Question: I'd like to animate a shape as it transitions from a circle to a rounded-corner triangle.
'CAShapeLayer''path''CGPath'
The beginning and end states would look something like this:
<URL>
Here's what I've tried so far: I'm using a 'CAShapeLayer', and animating a change in its 'path' property.
According to the <URL>:
> The path object may be animated using any of the concrete subclasses of 'CAPropertyAnimation'. Paths will interpolate as a linear blend of the "on-line" points; "off-line" points may be interpolated non-linearly (e.g. to preserve continuity of the curve's derivative).
In an attempt to get the circle and triangle to have the same number of control points, I made them both four-pointed shapes: the circle is a heavily-rounded rectangle, and the triangle is "hiding" a fourth control point on one side.
Here's my code:
'''
self.view.backgroundColor = .blueColor()
//CREATE A CASHAPELAYER
let shape = CAShapeLayer()
shape.frame = CGRect(x: 50, y: 50, width: 200, height: 200)
shape.fillColor = UIColor.redColor().CGColor
self.view.layer.addSublayer(shape)
let bounds = shape.bounds
//CREATE THE SQUIRCLE
let squareRadius: CGFloat = CGRectGetWidth(shape.bounds)/2
let topCorner = CGPointMake(bounds.midX, bounds.minY)
let rightCorner = CGPointMake(bounds.maxX, bounds.midY)
let bottomCorner = CGPointMake(bounds.midX, bounds.maxY)
let leftCorner = CGPointMake(bounds.minX, bounds.midY)
let squarePath = CGPathCreateMutable()
let squareStartingPoint = midPoint(leftCorner, point2: topCorner)
CGPathMoveToPoint(squarePath, nil, squareStartingPoint.x, squareStartingPoint.y)
addArcToPoint(squarePath, aroundPoint: topCorner, onWayToPoint: rightCorner, radius: squareRadius)
addArcToPoint(squarePath, aroundPoint: rightCorner, onWayToPoint: bottomCorner, radius: squareRadius)
addArcToPoint(squarePath, aroundPoint: bottomCorner, onWayToPoint: leftCorner, radius: squareRadius)
addArcToPoint(squarePath, aroundPoint: leftCorner, onWayToPoint: topCorner, radius: squareRadius)
CGPathCloseSubpath(squarePath)
let square = UIBezierPath(CGPath: squarePath)
//CREATE THE (FAKED) TRIANGLE
let triangleRadius: CGFloat = 25.0
let trianglePath = CGPathCreateMutable()
let triangleStartingPoint = midPoint(topCorner, point2: rightCorner)
let startingPoint = midPoint(topCorner, point2: leftCorner)
CGPathMoveToPoint(trianglePath, nil, startingPoint.x, startingPoint.y)
let cheatPoint = midPoint(topCorner, point2:bottomCorner)
addArcToPoint(trianglePath, aroundPoint: topCorner, onWayToPoint: cheatPoint, radius: triangleRadius)
addArcToPoint(trianglePath, aroundPoint: cheatPoint, onWayToPoint: bottomCorner, radius: triangleRadius)
addArcToPoint(trianglePath, aroundPoint: bottomCorner, onWayToPoint: leftCorner, radius: triangleRadius)
addArcToPoint(trianglePath, aroundPoint: leftCorner, onWayToPoint: topCorner, radius: triangleRadius)
CGPathCloseSubpath(trianglePath)
let triangle = UIBezierPath(CGPath: trianglePath)
shape.path = square.CGPath
'''
...and later on, in 'viewDidAppear':
'''
let animation = CABasicAnimation(keyPath: "path")
animation.fromValue = self.square.CGPath
animation.toValue = self.triangle.CGPath
animation.duration = 3
self.shape.path = self.triangle.CGPath
self.shape.addAnimation(animation, forKey: "animationKey")
'''
I have two quick little functions for making the code more legible:
'''
func addArcToPoint(path: CGMutablePath!, aroundPoint: CGPoint, onWayToPoint: CGPoint, radius: CGFloat) {
CGPathAddArcToPoint(path, nil, aroundPoint.x, aroundPoint.y, onWayToPoint.x, onWayToPoint.y, radius)
}
func midPoint(point1: CGPoint, point2: CGPoint) -> CGPoint {
return CGPointMake((point1.x + point2.x)/2, (point1.y + point2.y)/2)
}
'''
My current result looks like this:

I'm trying to build the circle out of a very-rounded square, in an attempt to get the same number of control points in the vector shape. In the above GIF, the corner radius has been reduced to make the transformation more visible.
What do you think is going on? How else might I achieve this effect?
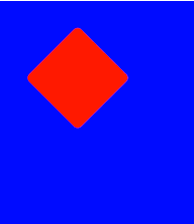
Answer: You're not ending up with the same number of control points because 'addArcToPoint()' skips creating a line segment if the path's current point and its first argument are equal.
From its documentation (emphasis mine):
> If the current point and the first tangent point of the arc (the starting point) , Quartz appends a straight line segment from the current point to the first tangent point.
These two calls in your triangle-making code won't produce line segments, while the corresponding calls making the squircle will:
'''
addArcToPoint(trianglePath, aroundPoint: cheatPoint, onWayToPoint: bottomCorner, radius: triangleRadius)
addArcToPoint(trianglePath, aroundPoint: bottomCorner, onWayToPoint: leftCorner, radius: triangleRadius)
'''
You can manually create the lines, though, by calling 'CGPathAddLineToPoint'. And you can check your work using 'CGPathApplierFunction', which will let you enumerate the control points.
---
I might suggest that spinning a display link and writing a function which specifies the desired shape for every 't [0, 1]' is probably going to be a clearer, more maintainable solution.